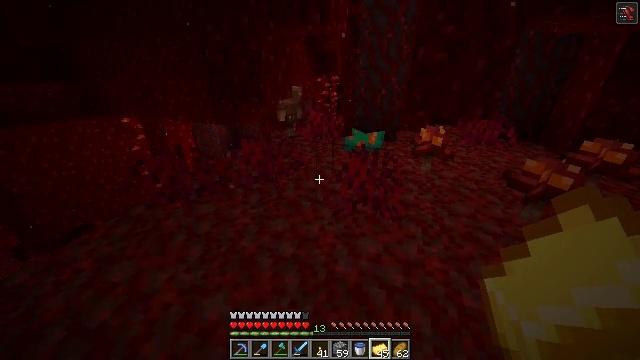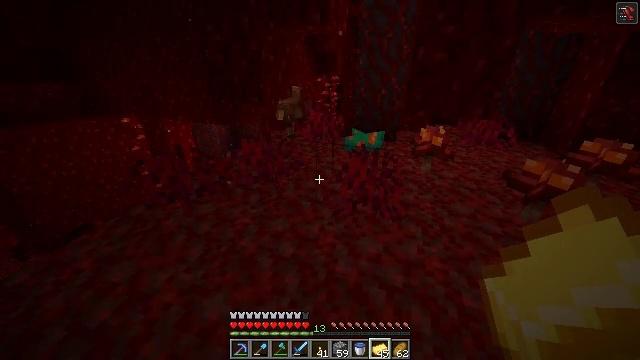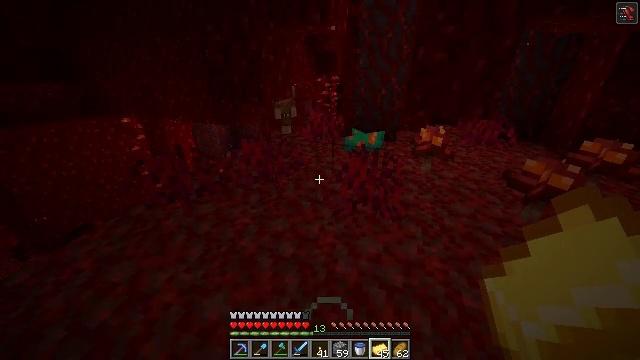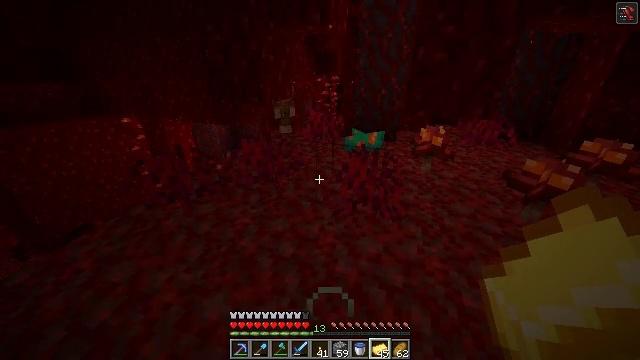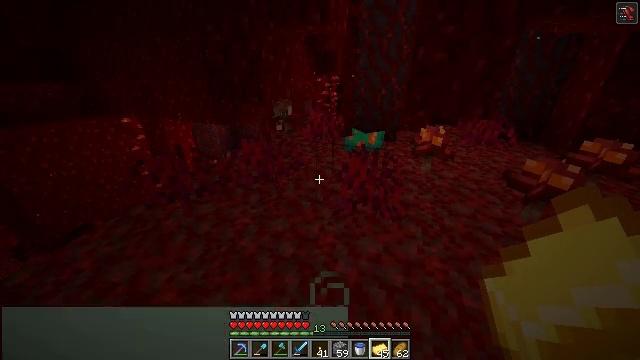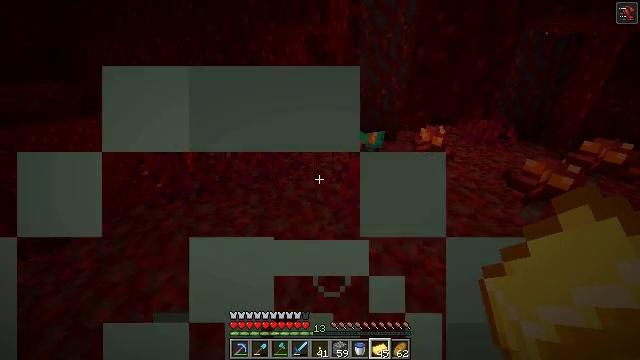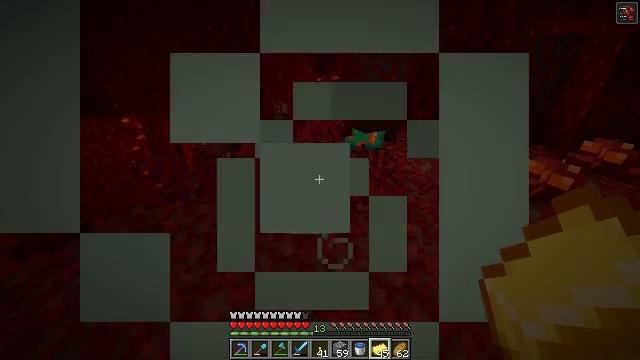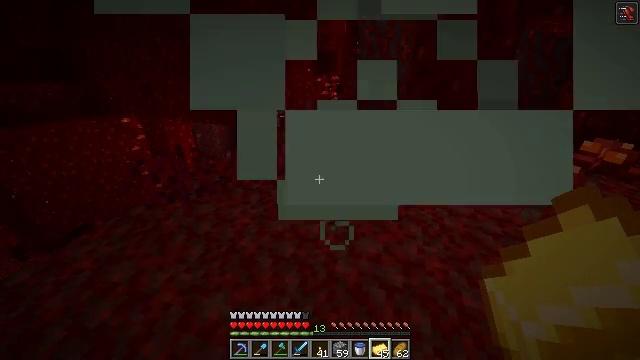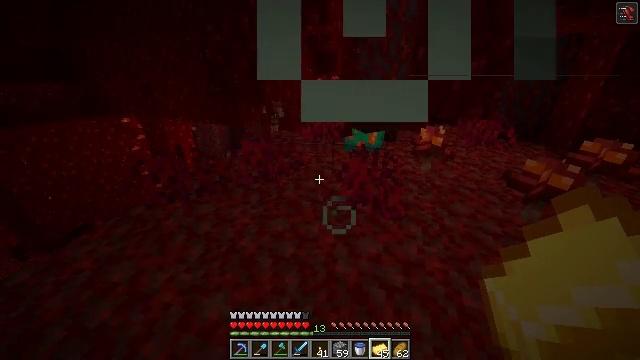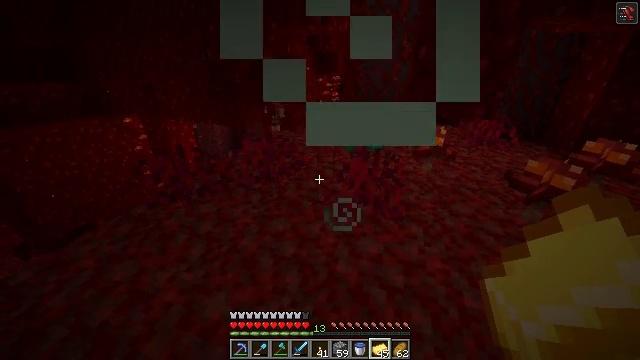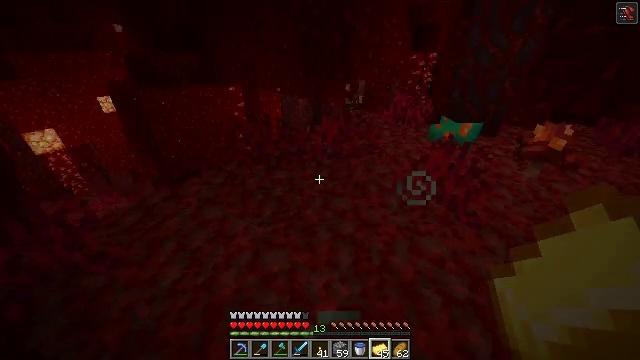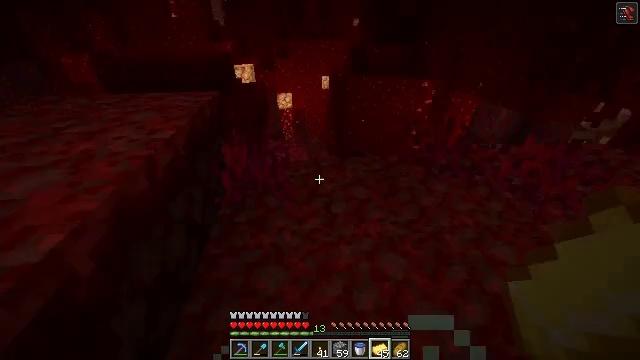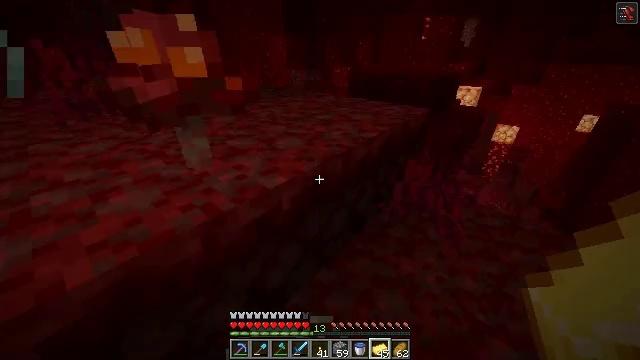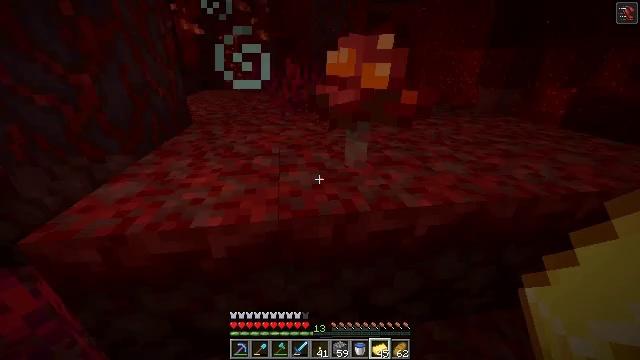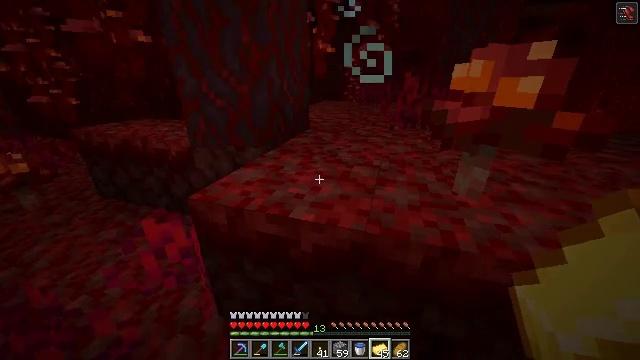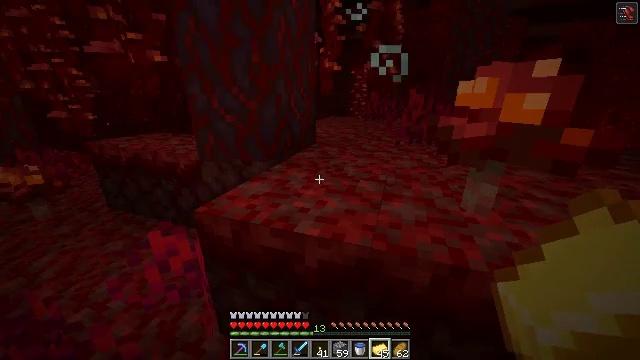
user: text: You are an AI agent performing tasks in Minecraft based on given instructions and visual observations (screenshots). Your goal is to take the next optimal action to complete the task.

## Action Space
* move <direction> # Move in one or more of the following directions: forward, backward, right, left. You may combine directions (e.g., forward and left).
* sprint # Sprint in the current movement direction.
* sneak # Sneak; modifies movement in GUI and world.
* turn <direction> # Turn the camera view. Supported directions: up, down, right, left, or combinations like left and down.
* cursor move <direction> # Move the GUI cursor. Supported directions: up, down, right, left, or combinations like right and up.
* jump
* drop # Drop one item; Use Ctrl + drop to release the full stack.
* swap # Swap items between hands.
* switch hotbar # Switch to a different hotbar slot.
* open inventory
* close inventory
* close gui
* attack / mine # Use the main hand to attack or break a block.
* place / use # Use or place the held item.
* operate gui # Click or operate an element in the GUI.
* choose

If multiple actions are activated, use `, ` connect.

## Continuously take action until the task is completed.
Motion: motion action
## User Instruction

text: Mine crimson roots from the ground.
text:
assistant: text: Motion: no_op
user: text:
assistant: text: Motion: no_op
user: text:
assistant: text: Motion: no_op
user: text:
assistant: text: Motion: no_op
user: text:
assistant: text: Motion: no_op
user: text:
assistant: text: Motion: no_op
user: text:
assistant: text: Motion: no_op
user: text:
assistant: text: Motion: no_op
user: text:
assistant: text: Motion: no_op
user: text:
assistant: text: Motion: turn left and down
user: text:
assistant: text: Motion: turn left and down
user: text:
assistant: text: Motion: turn left and up
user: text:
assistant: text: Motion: turn left and up
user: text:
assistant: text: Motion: turn left and up
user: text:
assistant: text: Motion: turn left and up
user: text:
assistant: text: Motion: no_op
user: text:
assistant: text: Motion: no_op
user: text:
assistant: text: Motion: no_op
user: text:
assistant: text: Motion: no_op
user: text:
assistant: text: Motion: no_op
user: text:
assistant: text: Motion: turn right
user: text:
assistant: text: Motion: no_op
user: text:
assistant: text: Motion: move forward, turn left and up
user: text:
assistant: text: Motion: move forward, turn left and up
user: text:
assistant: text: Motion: move forward, turn left and up
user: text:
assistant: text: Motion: move forward and move left, turn left and up
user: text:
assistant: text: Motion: move forward and move left, turn left
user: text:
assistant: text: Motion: move forward and move left
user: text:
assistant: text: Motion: move forward and move left
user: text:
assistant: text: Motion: move forward and move left